Question: Can anyone guide me to create a table like this. This has to be drawn dynamically.
First cell has the key of Map in java, which has a list of data.
Can we use tr inside td to get the three rows?

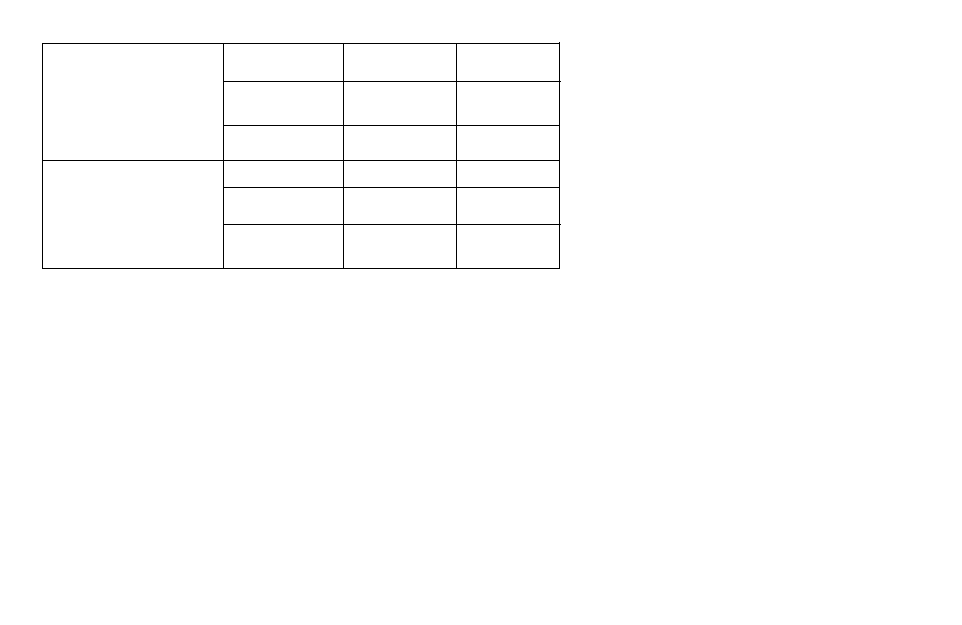
Answer: You should use the 'colspan' and 'rowspan' properties on 'td' and 'th' elements.
Take a look at this <URL>